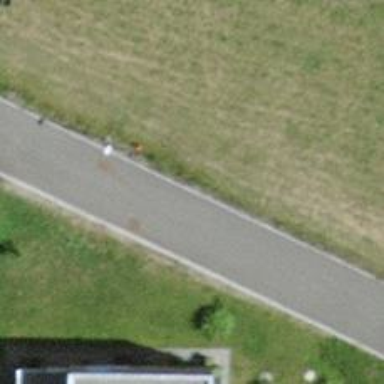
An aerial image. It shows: Residential road with compacted surface.